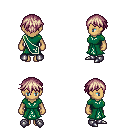
a pixel art fantasy rpg character, female body template, human, tanned skin, sash dress, white pants, white blonde short bangs hairstyle, metal boots, four views (front, back, left, right), 2x2 character sprite sheet, small pixel art, hard edges, no anti-aliasing